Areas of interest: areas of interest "Transportation stations"
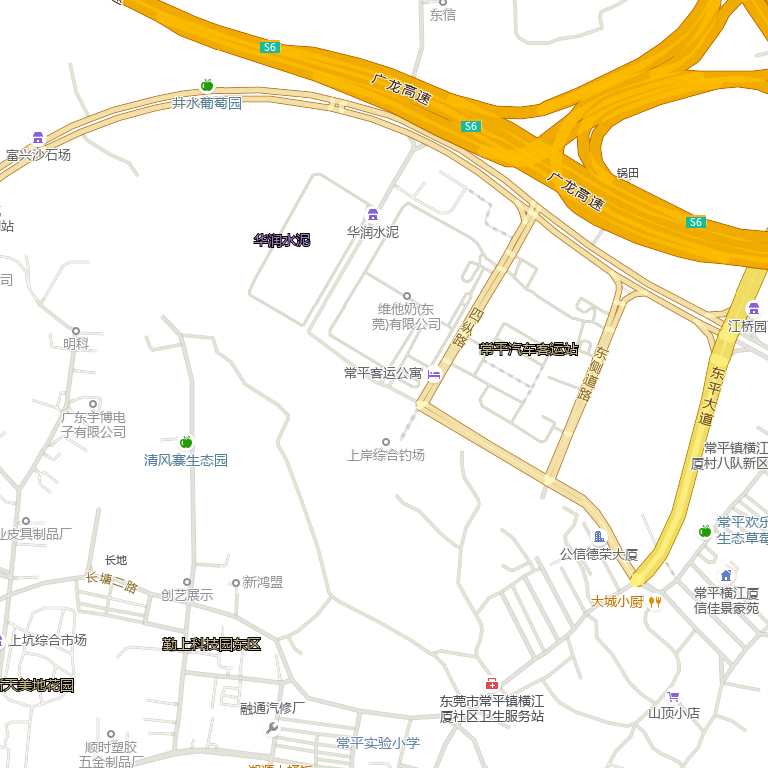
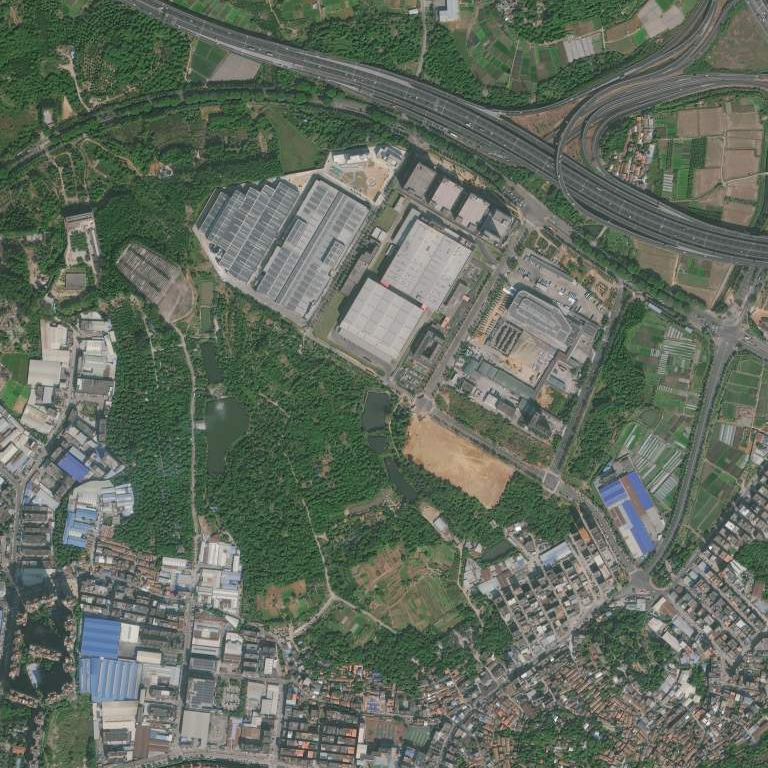